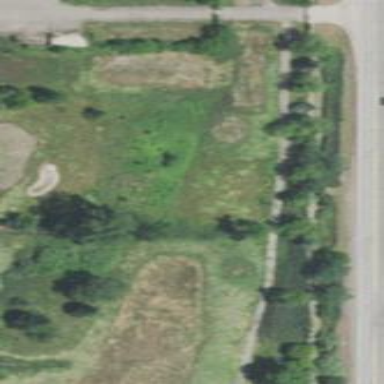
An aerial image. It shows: Area with grass used as rough in golf course.